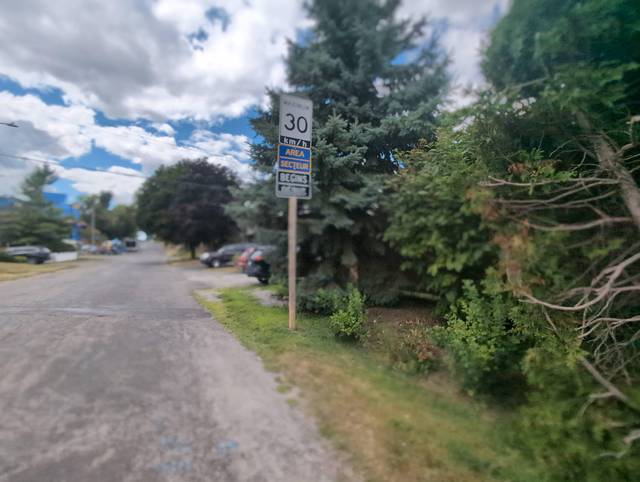
Region: Canada
Coordinates: 45.397, -75.757